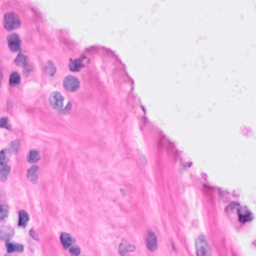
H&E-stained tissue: Breast